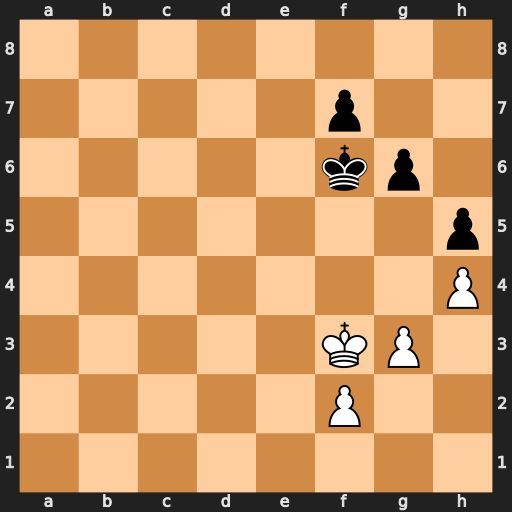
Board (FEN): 8/5p2/5kp1/7p/7P/5KP1/5P2/8
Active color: w
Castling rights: -
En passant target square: -
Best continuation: Kf4 Ke6 Kg5